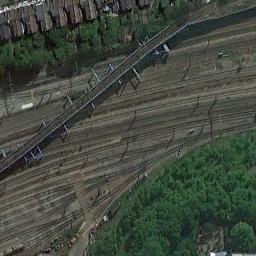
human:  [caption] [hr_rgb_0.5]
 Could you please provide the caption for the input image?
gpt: The railway is next to the grass and houses .

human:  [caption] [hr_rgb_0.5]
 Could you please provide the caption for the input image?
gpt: These railways are between a residential area and a grove of trees and an overpass is over the tracks .

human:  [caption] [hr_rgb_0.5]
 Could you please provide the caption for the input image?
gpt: There are many trees beside the railway .

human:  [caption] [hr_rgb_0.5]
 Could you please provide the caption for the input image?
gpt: There are dense buildings on both sides of the railway .

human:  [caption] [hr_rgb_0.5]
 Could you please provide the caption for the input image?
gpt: There are some green trees and buildings beside the railway .